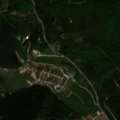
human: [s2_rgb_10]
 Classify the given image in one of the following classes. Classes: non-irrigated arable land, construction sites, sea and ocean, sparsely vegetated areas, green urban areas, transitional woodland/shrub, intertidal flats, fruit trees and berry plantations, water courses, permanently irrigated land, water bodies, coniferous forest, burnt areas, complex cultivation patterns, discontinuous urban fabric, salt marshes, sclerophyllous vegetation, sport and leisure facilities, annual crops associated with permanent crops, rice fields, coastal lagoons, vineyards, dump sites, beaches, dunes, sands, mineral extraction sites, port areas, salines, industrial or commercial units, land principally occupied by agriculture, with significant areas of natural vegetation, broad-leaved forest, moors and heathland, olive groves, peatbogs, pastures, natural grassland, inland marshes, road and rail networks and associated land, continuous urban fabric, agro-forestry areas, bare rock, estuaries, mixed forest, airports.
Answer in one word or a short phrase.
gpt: pastures, coniferous forest, mixed forest